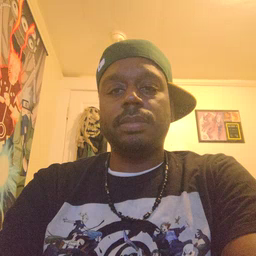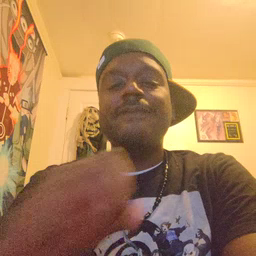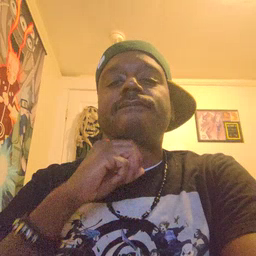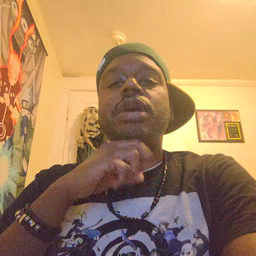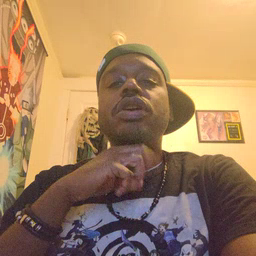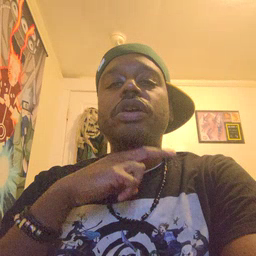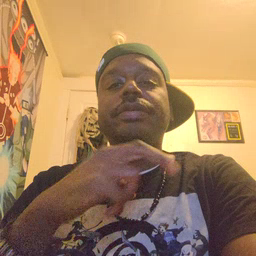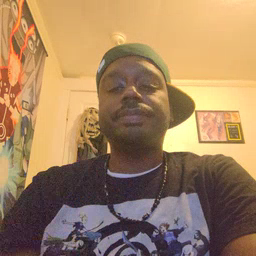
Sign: frog